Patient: sex M, age 66
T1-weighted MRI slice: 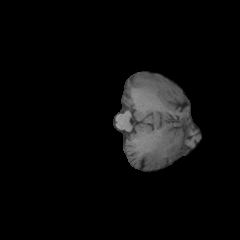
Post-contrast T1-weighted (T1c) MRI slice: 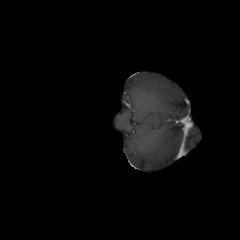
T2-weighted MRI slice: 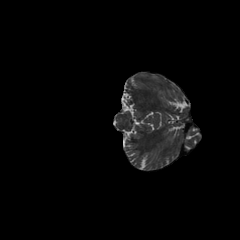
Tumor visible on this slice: no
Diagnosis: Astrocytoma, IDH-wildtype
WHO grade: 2